Question: I've been playing around with Arrowized FRP libraries in Haskell (Yampa, in particular), but I can't quite figure out how to do "continual" switching. By that I mean that a signal passes through a signal function ('sf' below) which is itself a signal (as drawn in the upper half of the image).

Since I don't know ahead of time what the parameters of the switch will be, I can't see how to reduce this to a simpler, binary switch.
How then should one do it, if it's possible at all? I'd prefer Yampa code, but am happy with any Arrowized FRP code. I haven't tried other libraries (e.g. Sodium or Reactive Banana) to know whether I'd have the same confusion in those cases, but I'm curious about them too.
To make this clearer an more concrete, I've labeled the image; possible types for the labels are:
- : 'Either Int (Int -> Int)'- : '(Int -> Int) -> (Either Int (Int -> Int) -> (Int -> Int))'- be:
'(Either Int (Int -> Int) -> (Int -> Int)) -> Either Int (Int -> Int) -> (Int -> Int)'
(e.g., 'app'). But that's only if the part labeled with a question mark represents an input into 'sf'. If it represents a more complex switch, the type would be
'(Either Int (Int -> Int) -> (Int -> Int)) -> (Int -> Int)'
instead.
-
The idea is that I want the circuit to behave 'sf' were 'app', with the signal labeled 'f' representing the function that is applied to 'in', and with 'in' itself being the source of both the arguments to 'f's, and the 'f's themselves. I want to get a circuit that can process inputs and change it's behavior (the signal functions that constitute it) dynamically based on those inputs.
On the one hand, it seems to me like 'sf' can't in fact be 'app', since in this case we don't have an 'ArrowApply'; but on the other hand I imagine that same behavior can be achieved with some form of sophisticated switching.
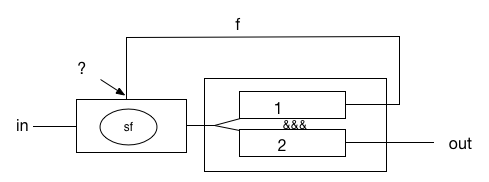
Answer: I still think it's a case of 'ArrowLoop'!
You have
'''
in :: Arr () A
sf :: Arr (A -> B, A) B
one :: Arr B (A -> B)
two :: Arr B C
'''
'sf' is just 'arr (uncurry ($))'.
Then you have 'sf >>> (one &&& two) :: Arr (A -> B, A) (A -> B, C)' and you can use 'loop' (or rather 'loop' with 'arr swap' judiciously placed) to get an 'Arr A C'.
Will that give you what you want?